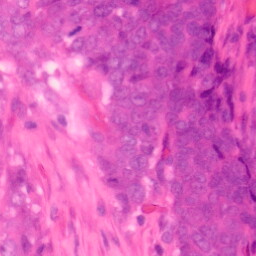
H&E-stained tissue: Colon